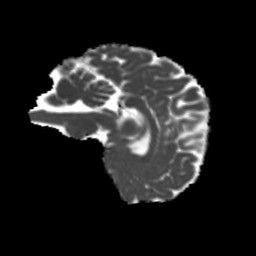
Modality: MD
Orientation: sagittal
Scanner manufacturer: siemens
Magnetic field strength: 3 T
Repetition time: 4 s
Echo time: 0.0594 s